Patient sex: M
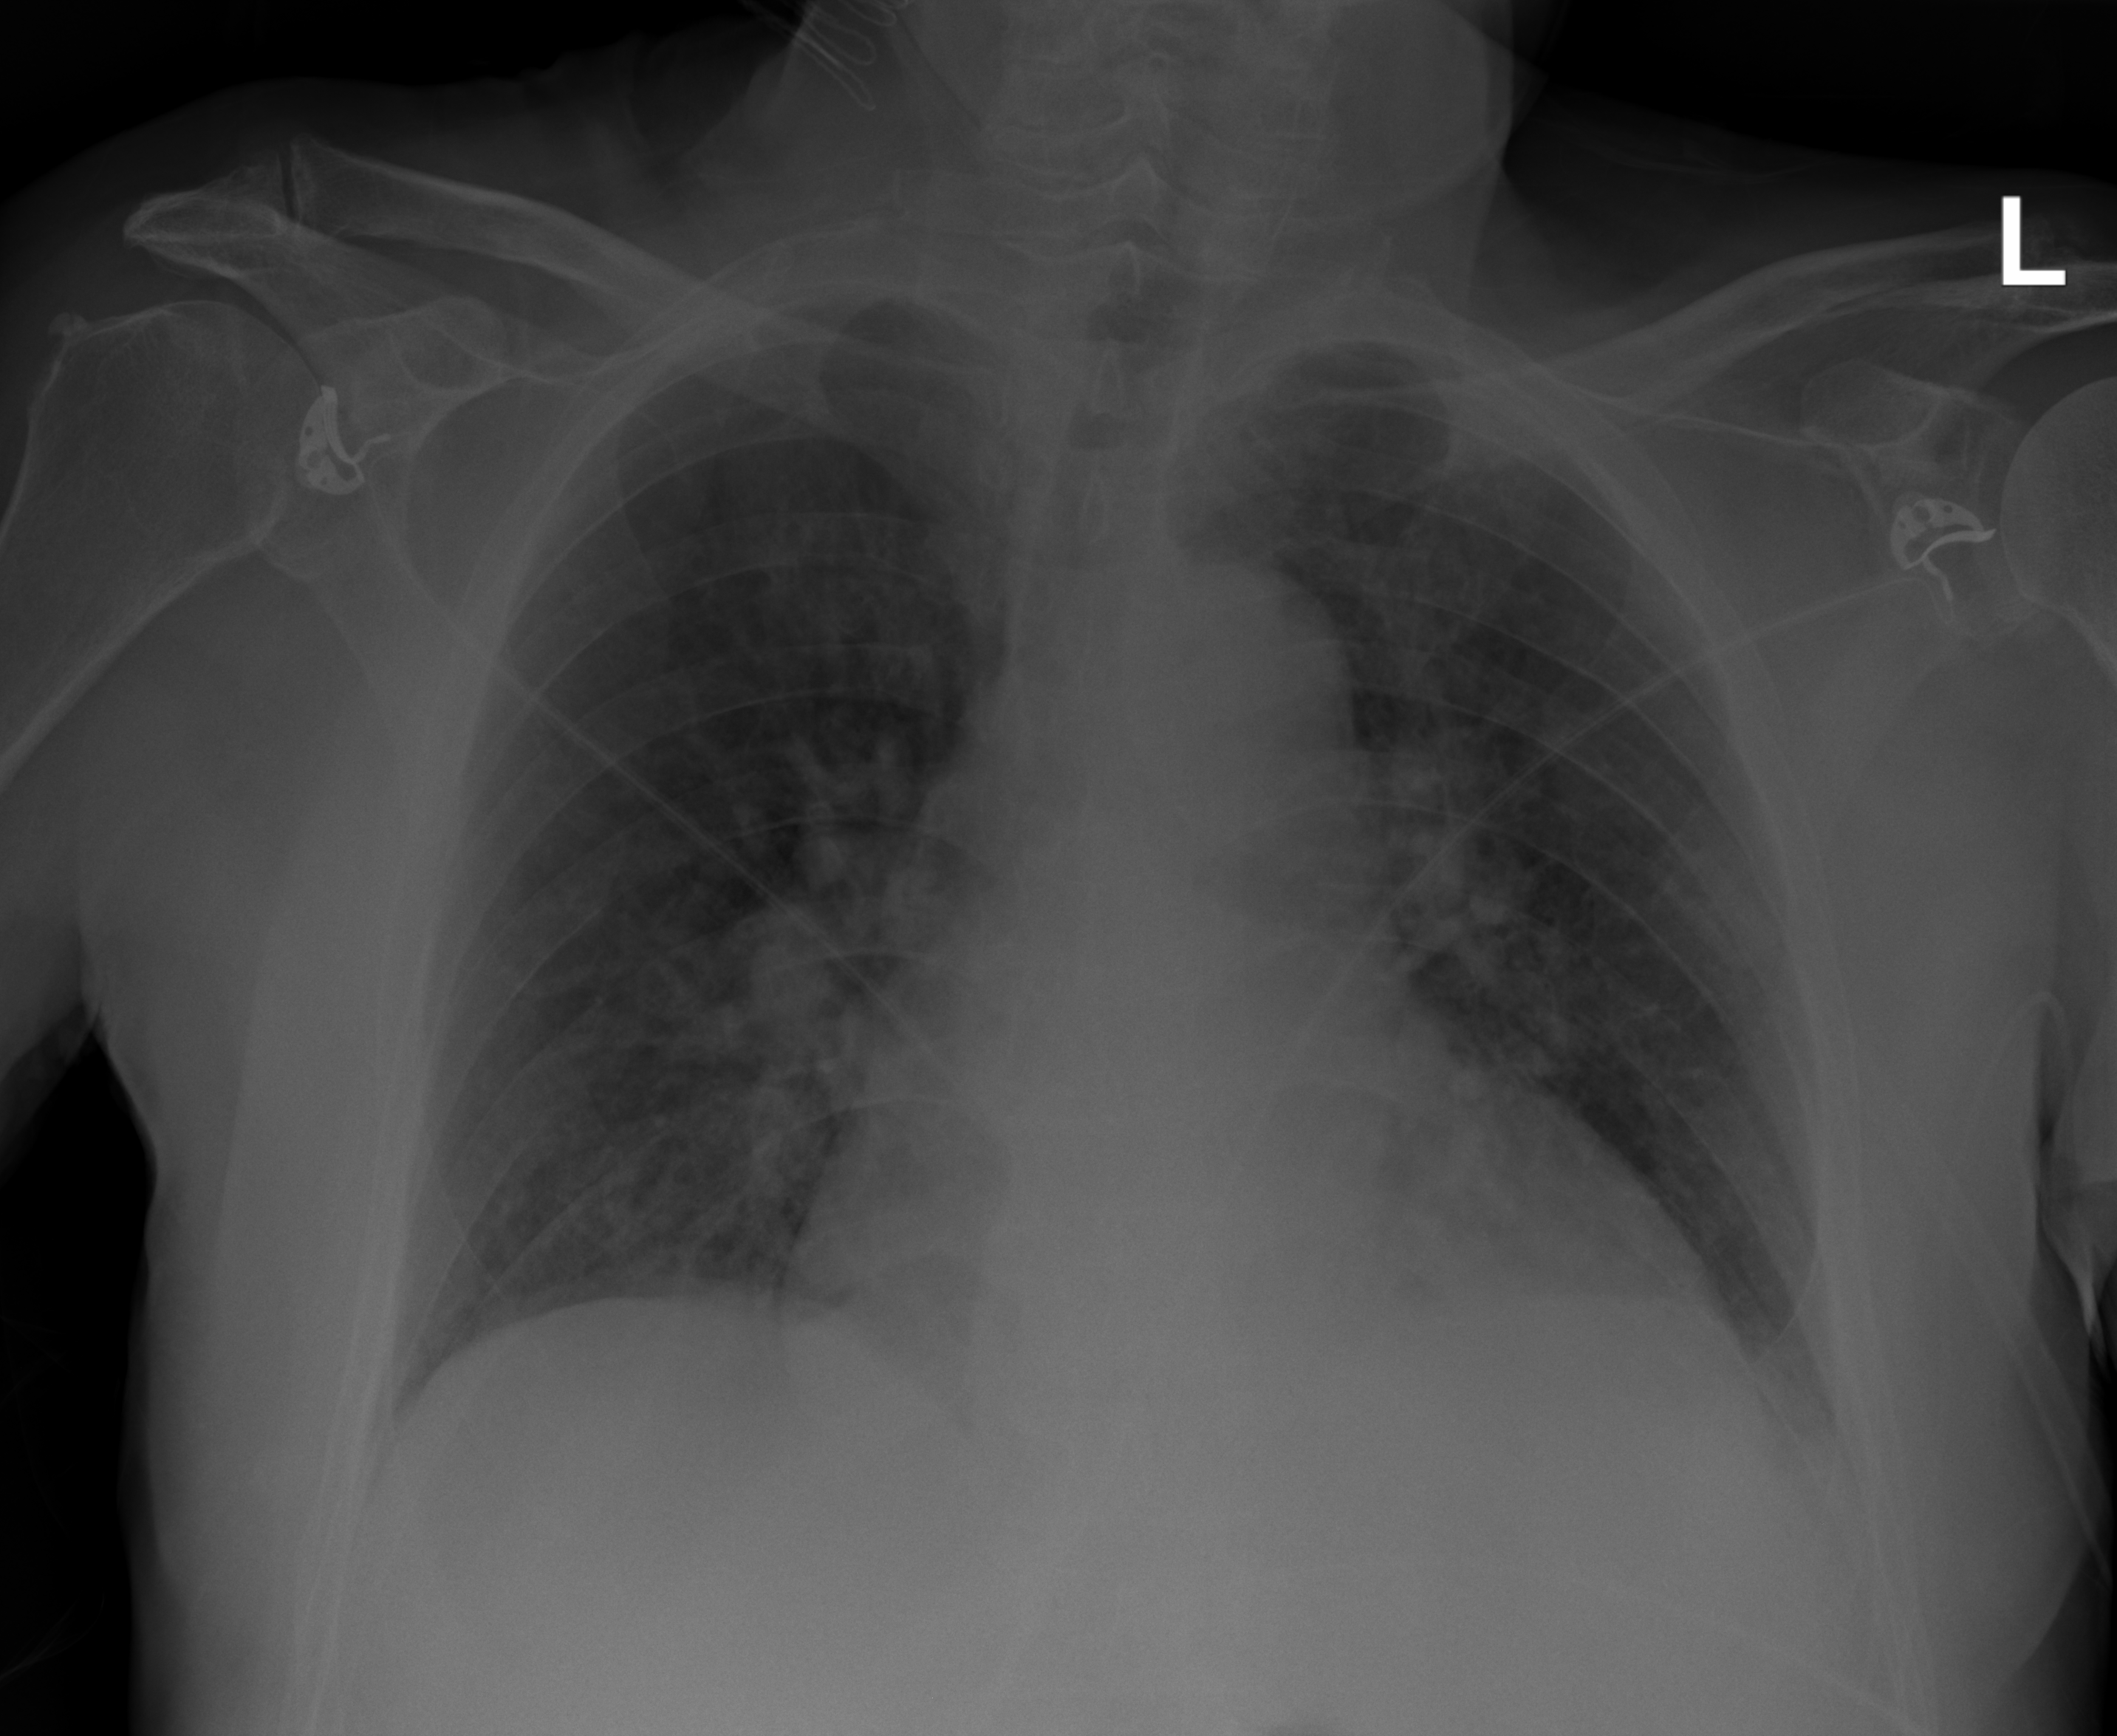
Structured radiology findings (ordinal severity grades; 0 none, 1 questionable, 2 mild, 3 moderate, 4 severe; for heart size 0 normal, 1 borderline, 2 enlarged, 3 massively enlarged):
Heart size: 2
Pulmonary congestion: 2
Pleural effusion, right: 0
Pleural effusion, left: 0
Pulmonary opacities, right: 2
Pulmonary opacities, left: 2
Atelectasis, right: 0
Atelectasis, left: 0